Question: I have a small time slot booking system, where I can click a link called: Reserve, and then I reserve that given time.
However, the page doesn't refresh after I've clicked on reserve. Therefore it's possible for a user to click the same reserve link twice. Whitch they shouldn't be able to.
'''
if (isset ( $_GET ['reserved'] )) {
$sqlreserve = "INSERT INTO calendar (eventDate, timeslot) VALUES ('" . $dateToCompare . "','" . intval($_GET['t']) . "');";
$resultreserve = mysqli_query ( $mysqli1, $sqlreserve );
if ($resultreserve) {
header('Location: '.$_SERVER['PHP_SELF']);
} else {
echo "Event Failed to add";
}
}
'''
If my insert works, then I call: 'header('Location: '.$_SERVER['PHP_SELF']);'
I'm working on localhost, if that has anything to say?
EDIT:
The way I create my links and the text saying that a slot is booked is like this:
'''
if (mysqli_num_rows ( $result ) == 0) {
echo "<a href='" . $_SERVER ['PHP_SELF'] . "?month=" . $month . "&day=" . $day . "&year=" . $year . "&t={$time}&v=true&f=true&reserved=true'><h3 style='color: rgb(255,0,0);'>Reserve</h3></a>";
} else {
echo "<h3>Not Available, taken by:</h3>";
while ( $row = mysqli_fetch_array ( $result ) ) {
echo "<br />";
}
}
'''
EDIT. My Error:
Cannot modify header information - headers already sent by (output started.....)
'''
for($i = 1; $i < $numDays; $i ++, $counter ++) {
$timeStamp = strtotime ( "$year-$month-$i" );
if ($i == 1) {
$firstDay = date ( "w", $timeStamp );
for($j = 0; $j < $firstDay; $j ++, $counter ++) {
echo "<td>&nbsp;</td>";
}
}
if ($counter % 7 == 0) {
echo "</tr><tr>";
}
$monthstring = $month;
$monthlength = strlen ( $monthstring );
$daystring = $i;
$daylength = strlen ( $daystring );
if ($monthlength <= 1) {
$monthstring = "0" . $monthstring;
}
if ($daylength <= 1) {
$daystring = "0" . $daystring;
}
$todaysDate = date ( "m/d/Y" );
$dateToCompare = $monthstring . '/' . $daystring . '/' . $year;
echo "<td align='center' ";
if ($todaysDate == $dateToCompare) {
echo "class='today'";
} else {
$sqlCount = "SELECT * FROM calendar WHERE eventDate='" . $dateToCompare . "'";
$noOfEvent = mysqli_num_rows ( mysqli_query ( $mysqli1, $sqlCount ) );
if ($noOfEvent >= 1) {
echo "class='event'";
}
}
echo "><a href='" . $_SERVER ['PHP_SELF'] . "?month=" . $monthstring . "&day=" . $daystring . "&year=" . $year . "&v=true'>" . $i . "</a></td>";
}
'''
The line affected is:
'echo "><a href='" . $_SERVER ['PHP_SELF'] . "?month=" . $monthstring . "&day=" . $daystring . "&year=" . $year . "&v=true'>" . $i . "</a></td>";'
It is in another file where I have my calendar, in which I have links to the specific day that I wan't to book the timeslots fore:

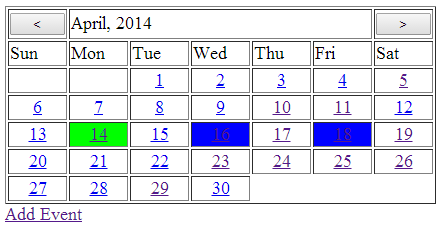
Answer: Try this..
'''
header('Location: '.$_SERVER['PHP_SELF']);
exit;
'''
I think your code is continuing...
A more in-depth explanation can be found here: <URL>
It's clear now that Milen Georgiev answer is correct. You output content to the browser before you reach the header(); You need to move the if statement in the top part of your PHP code to avoid the header content error.
'''
if (isset ( $_GET ['reserved'] )) {
$sqlreserve = "INSERT INTO calendar (eventDate, timeslot) VALUES ('" . $dateToCompare . "','" . intval($_GET['t']) . "');";
$resultreserve = mysqli_query ( $mysqli1, $sqlreserve );
if ($resultreserve) {
header('Location: '.$_SERVER['PHP_SELF']);
exit;
} else {
echo "Event Failed to add";
}
}
'''